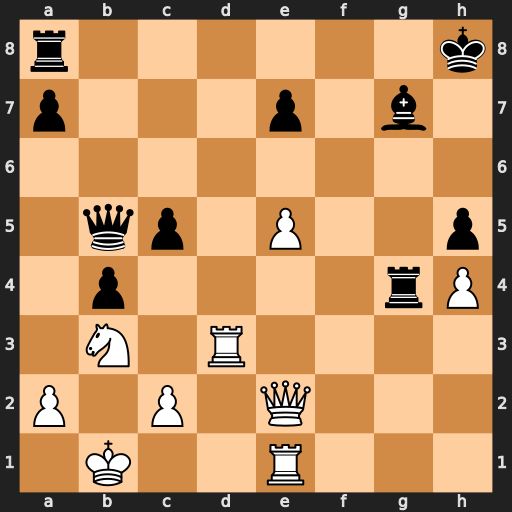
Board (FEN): r6k/p3p1b1/8/1qp1P2p/1p4rP/1N1R4/P1P1Q3/1K2R3
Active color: w
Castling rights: -
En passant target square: -
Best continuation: Rd8+ Rxd8 Qxb5